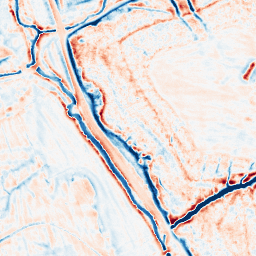
Category: edge_preserving
Decomposition family: bilateral
Decomposition parameters: d: 15
sigma_color: 150
sigma_space: 150
Upsampling method: bspline
Upsampling parameters: scale: 2
Upsampling scale: 2